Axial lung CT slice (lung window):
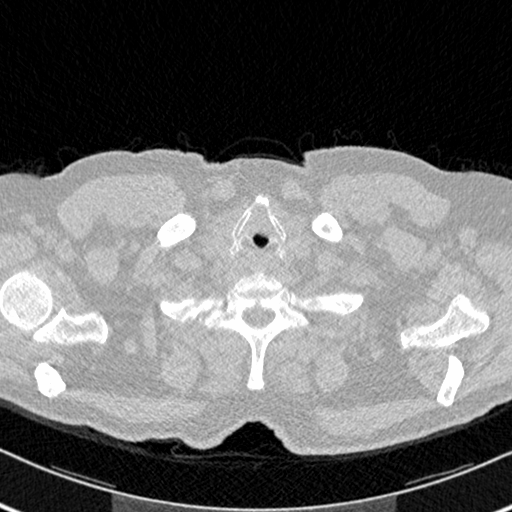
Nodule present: no